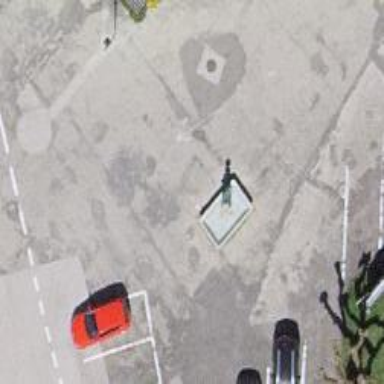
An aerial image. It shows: Beautiful fountain.